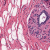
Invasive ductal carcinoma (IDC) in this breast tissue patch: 0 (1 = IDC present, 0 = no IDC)